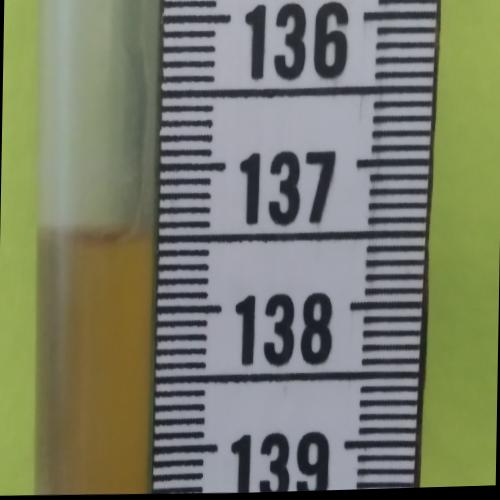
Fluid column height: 137.5 cm